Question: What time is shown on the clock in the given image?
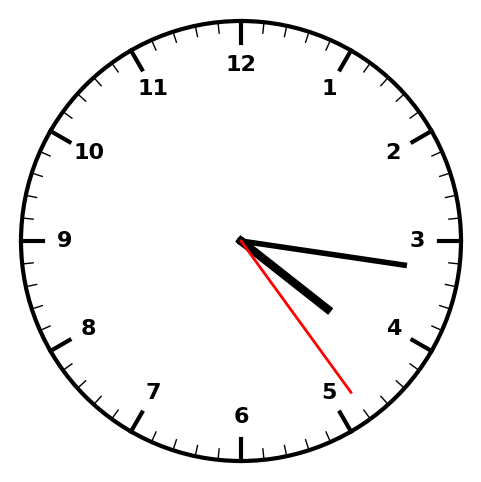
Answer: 04:16:24